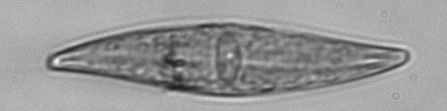
Label: Pleurosigma